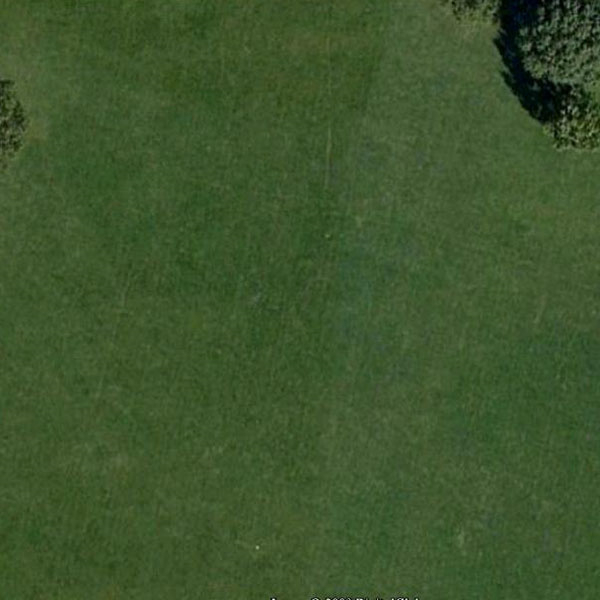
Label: Meadow